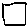
Label: square